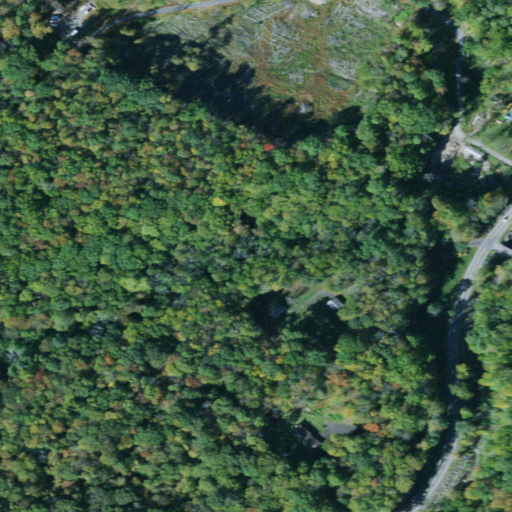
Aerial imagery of valley in New York named Mine Hollow containing deciduous forest, grassland, open development, low intensity development, mixed forest, and medium intensity development